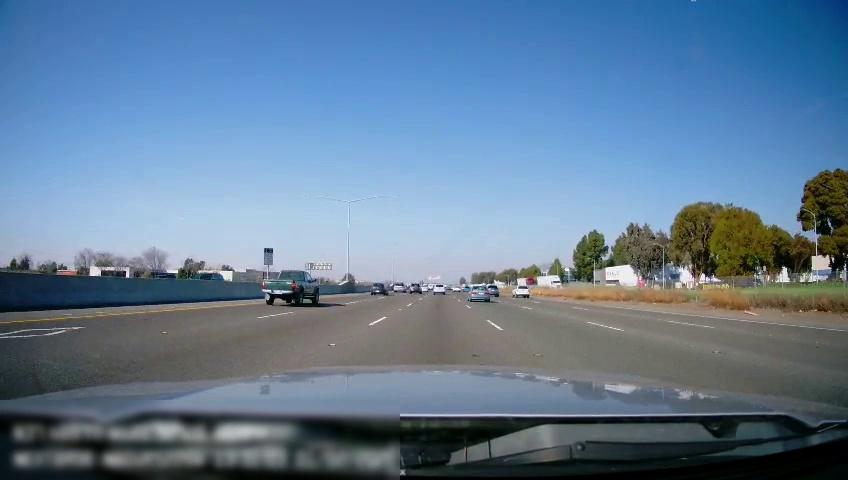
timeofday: Day
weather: Sunny
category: Drivable Space
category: Vehicles | SUV
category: Vehicles | Truck
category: Vehicles | Truck
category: Vehicles | SUV
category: Vehicles | SUV
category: Vehicles | SUV
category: Vehicles | SUV
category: Vehicles | Car
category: Vehicles | Truck
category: Vehicles | SUV
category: Vehicles | Car
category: Lanes | Current Lane
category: Lanes | Current Lane
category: Lanes | Alternate Lane
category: Lanes | Alternate Lane
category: Lanes | Alternate Lane
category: Lanes | Alternate Lane
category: Lanes | Alternate Lane
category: Traffic | Signs